Interaction volume radius: 10 \u00c5
Interaction volume height: 20 \u00c5
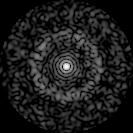
Disorder parameter: 0.8478